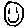
Label: smiley face